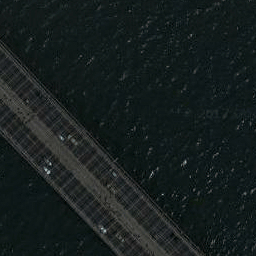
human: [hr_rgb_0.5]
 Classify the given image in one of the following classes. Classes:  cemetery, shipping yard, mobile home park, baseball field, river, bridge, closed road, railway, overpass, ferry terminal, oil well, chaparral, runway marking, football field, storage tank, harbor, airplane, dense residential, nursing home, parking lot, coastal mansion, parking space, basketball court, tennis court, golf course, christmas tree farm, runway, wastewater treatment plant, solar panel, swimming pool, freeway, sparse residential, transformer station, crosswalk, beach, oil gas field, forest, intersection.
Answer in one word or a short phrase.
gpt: bridge